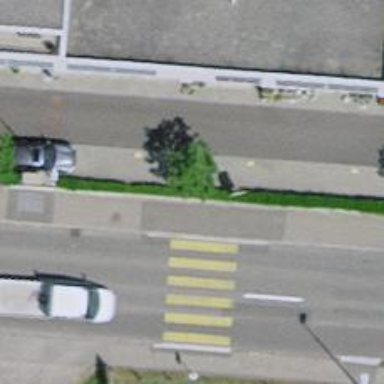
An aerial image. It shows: Hedge barrier.